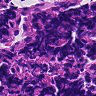
Metastatic tissue present: no